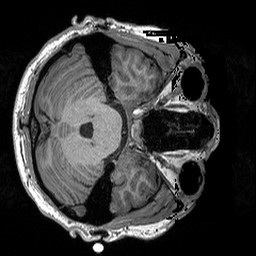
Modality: T1w
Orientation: axial
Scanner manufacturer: siemens
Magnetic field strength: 3 T
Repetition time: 2.3 s
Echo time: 0.00298 s